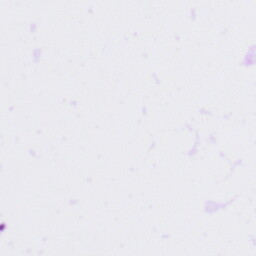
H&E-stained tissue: Tonsil